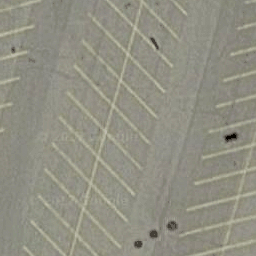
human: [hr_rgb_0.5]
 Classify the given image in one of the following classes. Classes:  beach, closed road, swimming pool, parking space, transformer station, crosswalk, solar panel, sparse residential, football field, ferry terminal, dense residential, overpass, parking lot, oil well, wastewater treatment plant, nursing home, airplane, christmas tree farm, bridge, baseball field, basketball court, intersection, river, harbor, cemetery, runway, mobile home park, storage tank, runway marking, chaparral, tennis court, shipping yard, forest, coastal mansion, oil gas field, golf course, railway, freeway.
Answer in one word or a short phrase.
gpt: parking space